Question: As the picture, I have a multi-index dataframe named '"overall_zx"[78]'.
There are sales and volumns for 'YTD2017/YTD2018/YTD2019'. Now I want to calculate the price (sales divide volumns by individual 'YTD'). I found the way to calculate the price as '[79]', but I don't know how to combine it in 'overall_zx' this table.
Otherwise, is there any way can divide them directly? just like the sigle hierarchy dataframe. For example:
'''
df['price'] = df['sales'] / df['volumns']
'''
(In 'multi-index', this code doesn't work)

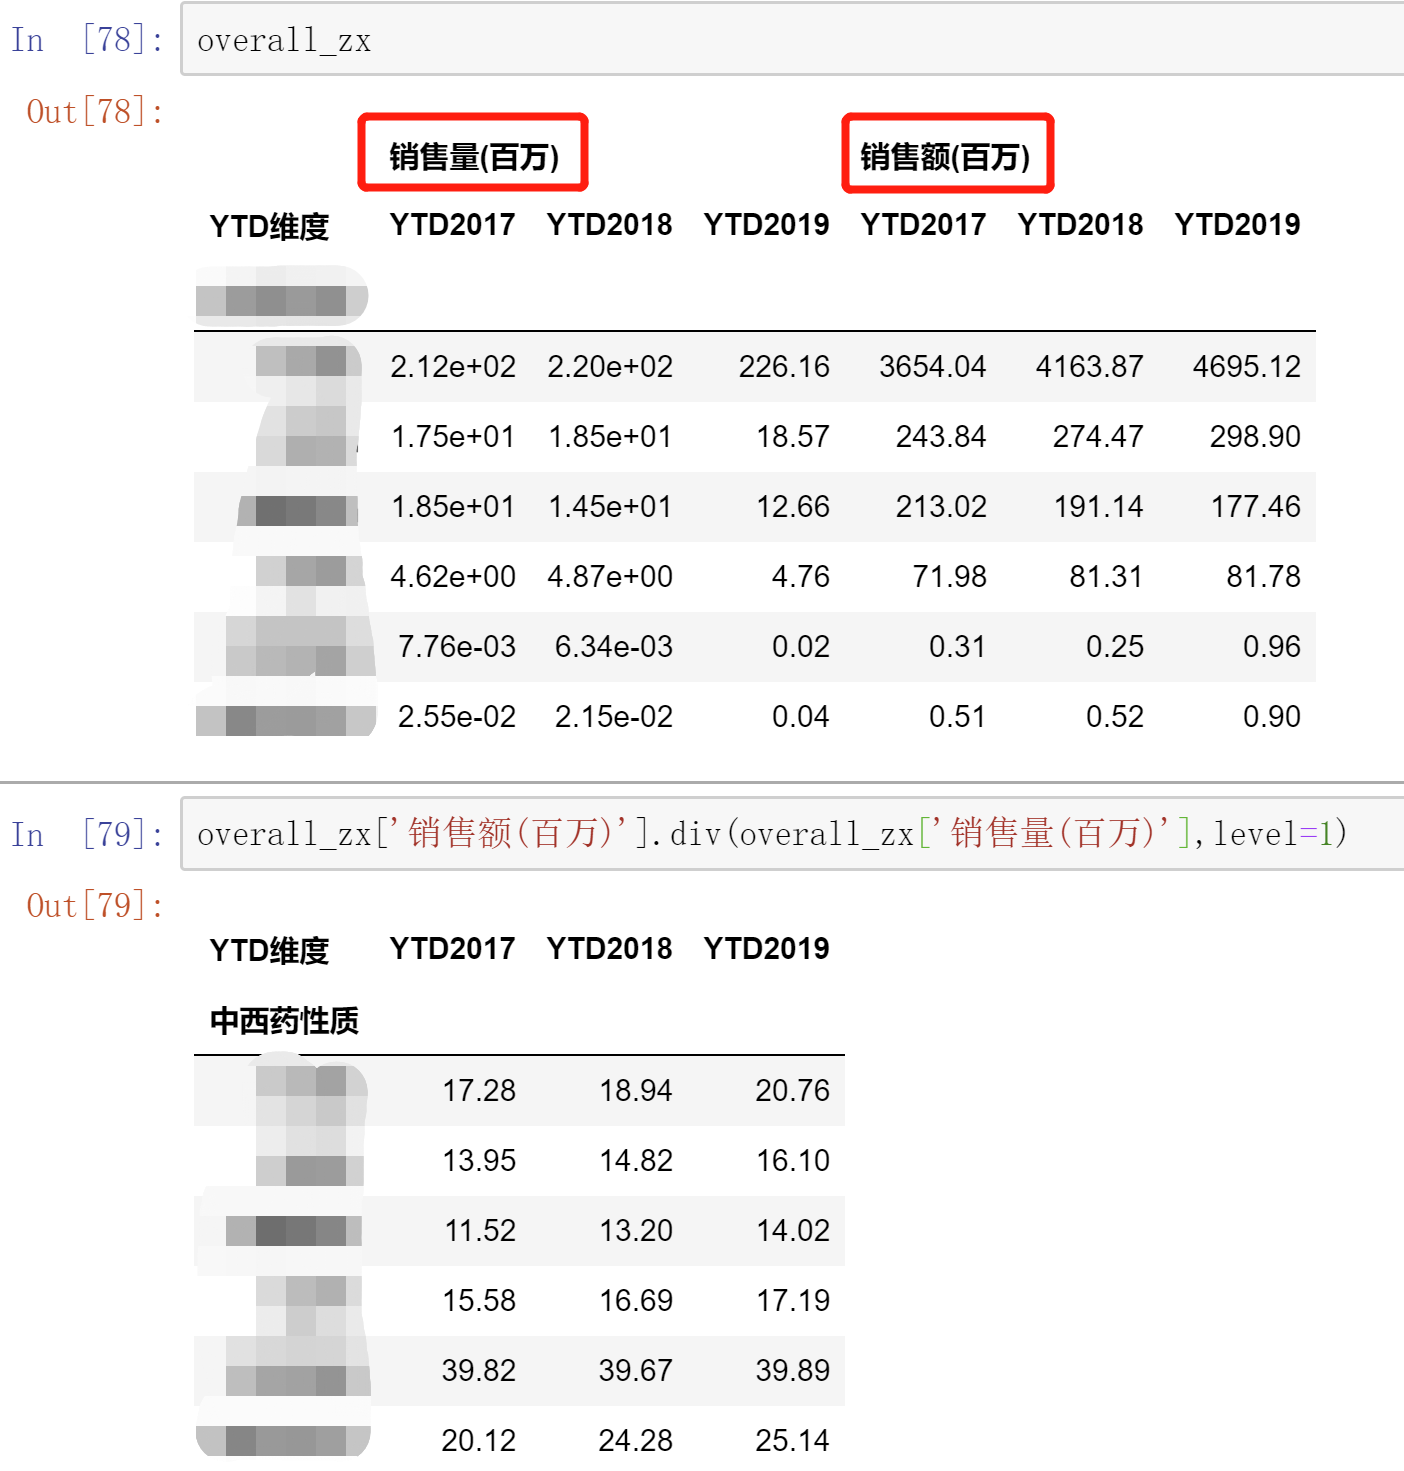
Answer: You can use <URL> with new 'MultIndex' DataFrame by selecting by double '[]' and 'rename' to same new name, here 'price':
'''
df1 = (df.join(df[['sales']].rename(columns={'sales':'price'}) /
df[['volumns']].rename(columns={'volumns':'price'})))
'''
Another idea with reshape by <URL> and
<URL>:
For new column is use <URL> for one line solution:
'''
df1 = df.stack().assign(price = lambda x: x['sales'] / x['volumns']).unstack()
'''
What is same like this alternative:
'''
df1 = df.stack()
df1['price'] = df1['sales'] / df1['volumns']
df1 = df1.unstack()
'''
Data borrow from @Valdi_Bo:
'''
print (df1)
volumns sales price YTD2017 YTD2018 YTD2019 YTD2017 YTD2018 YTD2019 YTD2017 YTD2018
A 212.0 220.0 226.16 3654.04 4163.87 4695.12 17.236038 18.926682
B 17.5 18.5 18.57 234.84 274.47 298.90 13.419429 14.836216
C 18.5 14.5 12.66 213.02 191.14 177.46 11.514595 13.182069
YTD2019
A 20.760170
B 16.095854
C 14.017378
'''